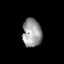
Tissue: prostate
Cell type: T cells
Senescence score: 0.7543
Nuclear area (px): 536
Mean DAPI intensity: 153.185